RGB frame:
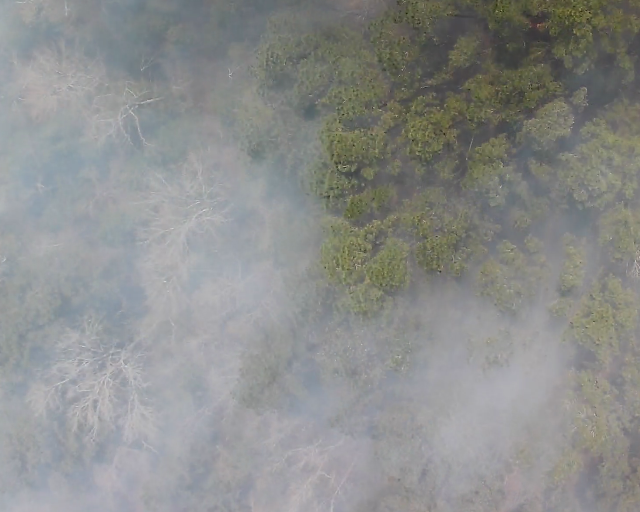
Thermal frame:
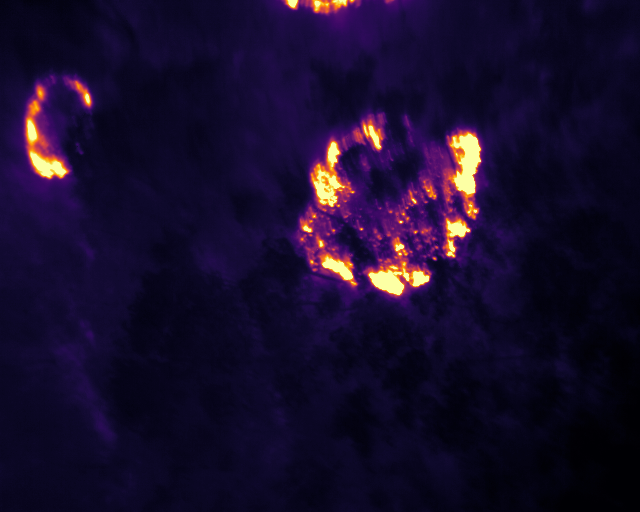
Captured: 2026-02-26 02:30:48
Pixels at or above 80 °C: 6294 (fraction of frame: 0.01921)